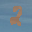
Label: 2